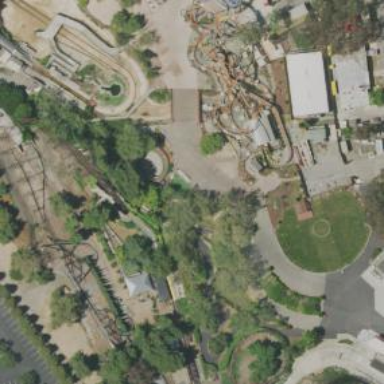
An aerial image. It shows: Thrilling roller coaster attraction.